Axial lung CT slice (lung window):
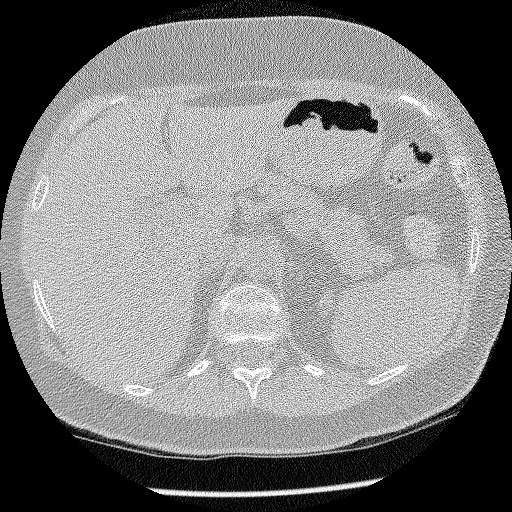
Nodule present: no